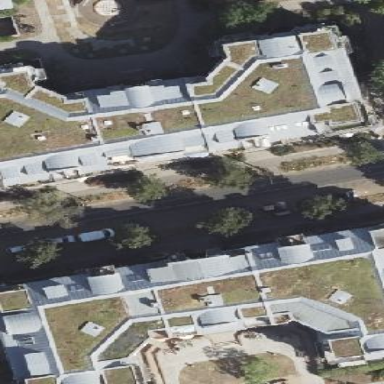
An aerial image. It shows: Quadruple saltbox roof shape on apartment building.